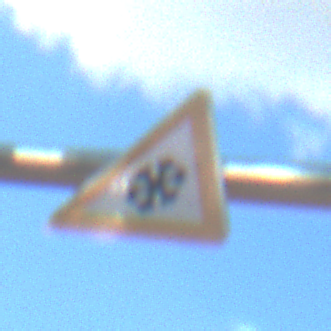
Verkehrszeichen: SchneeOderEisglaette
Umgebung: Outdoor, Suburban
Tageszeit: MorningAfternoon
Wetter: PartlyCloudy
Licht: Natural
Jahreszeit: NotSpecified
Kontrast: HighContrast